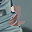
Label: 2